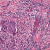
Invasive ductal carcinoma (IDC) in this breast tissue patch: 1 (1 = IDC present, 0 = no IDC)